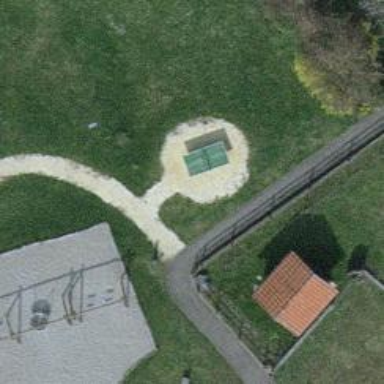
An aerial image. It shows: Pitch for leisure activities.